Question: I am trying to add a div with transparent property .
'''
.products
{
width:280px;
height:320px;
float:left;
background:#fff;
margin:5px;
}
.products:hover
{
-moz-box-shadow: 0 0 5px 5px #ccc;
-webkit-box-shadow: 0 0 5px 5px#ccc;
box-shadow: 0 0 5px 5px #ccc;
}
.p_desc
{
height:120px;
background:#666;
opacity:0.6;
filter:alpha(opacity=60);
}
'''
The HTML :
'''
<div class="products">
<img src="css/images/products/3m_1440.jpg" />
<div class="p_desc">This is a good product</div>
</div>
'''
Image size is '280x320px' . I am expecting the class 'p_desc' to transparent within div 'products' .But result is its transparent but not withing the 'products',its overflowing !

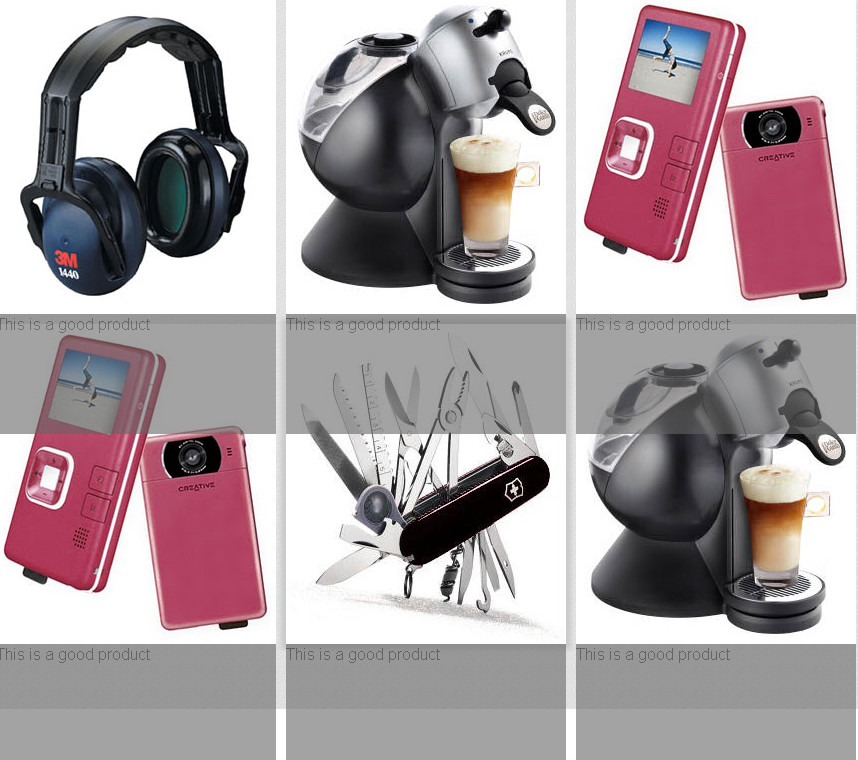
Answer: Give 'position:absolute' to your '.p_desc'.
write this:
'''
.products
{
width:280px;
height:320px;
float:left;
background:#fff;
margin:5px;
position:relative;
}
.p_desc
{
height:120px;
background:#666;
opacity:0.6;
filter:alpha(opacity=60);
position:absolute;
bottom:0;
left:0;
width:100%;
}
'''